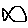
Label: fish